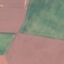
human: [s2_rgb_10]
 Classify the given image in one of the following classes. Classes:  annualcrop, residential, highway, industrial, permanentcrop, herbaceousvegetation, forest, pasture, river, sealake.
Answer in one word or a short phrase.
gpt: AnnualCrop